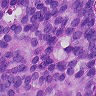
Metastatic tissue present: yes